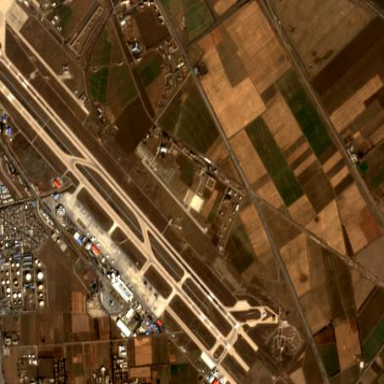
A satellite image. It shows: International airport classified as aerodrome.